Question: I ma having a view whose xib is in landscape mode.In my one view controller I want to show the view in landscape mode and it is working f9.In another view controller on a button click I want that view to come in portrait from bottom to top so basically I need to transform that landscape view to portrait view .I have done by shouldAuto rotate methodbut it does not work.i have attached the screenshot so that the question will be more understood
the landscape view is coming as it is .
Please help me in sort outing this problem
Thanks in advance!!
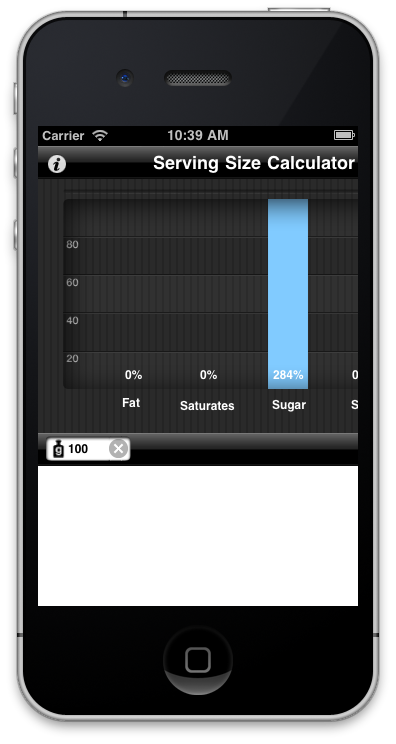
Answer: write the following code in view did load method
'''
[[UIApplication sharedApplication] setStatusBarOrientation:UIInterfaceOrientationLandscapeRight animated:NO];
[[self view] setBounds:CGRectMake(0, 0, 480, 320)];
[[self view] setCenter:CGPointMake(160, 240)];
[[self view] setTransform:CGAffineTransformMakeRotation(M_PI / 2)];
'''
Also In your XIB set the view frame as 480 X 320 in place of 320 X 480 . Otherwise it will not work
You can also rotate your view in XIB.